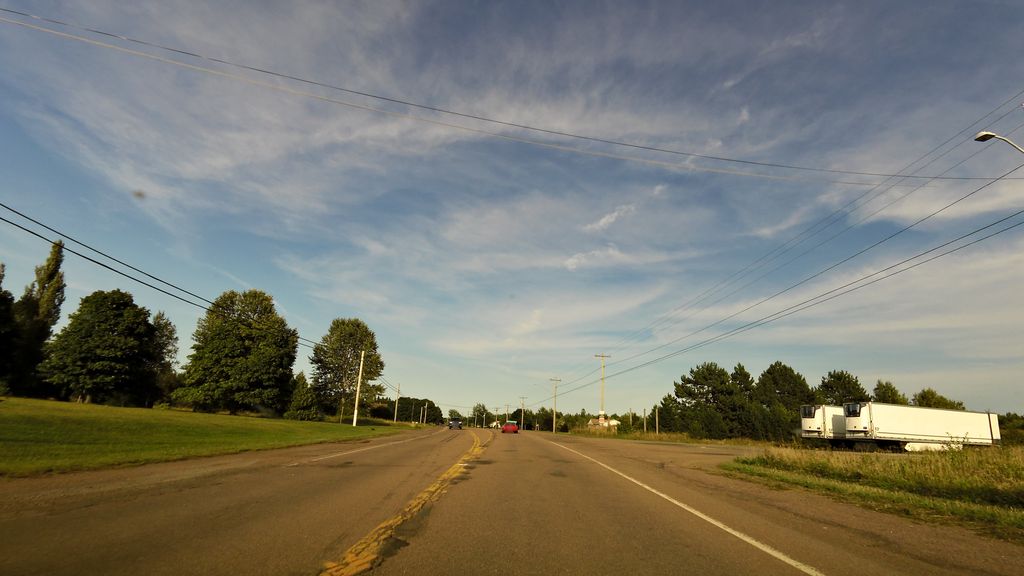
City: charlottetown